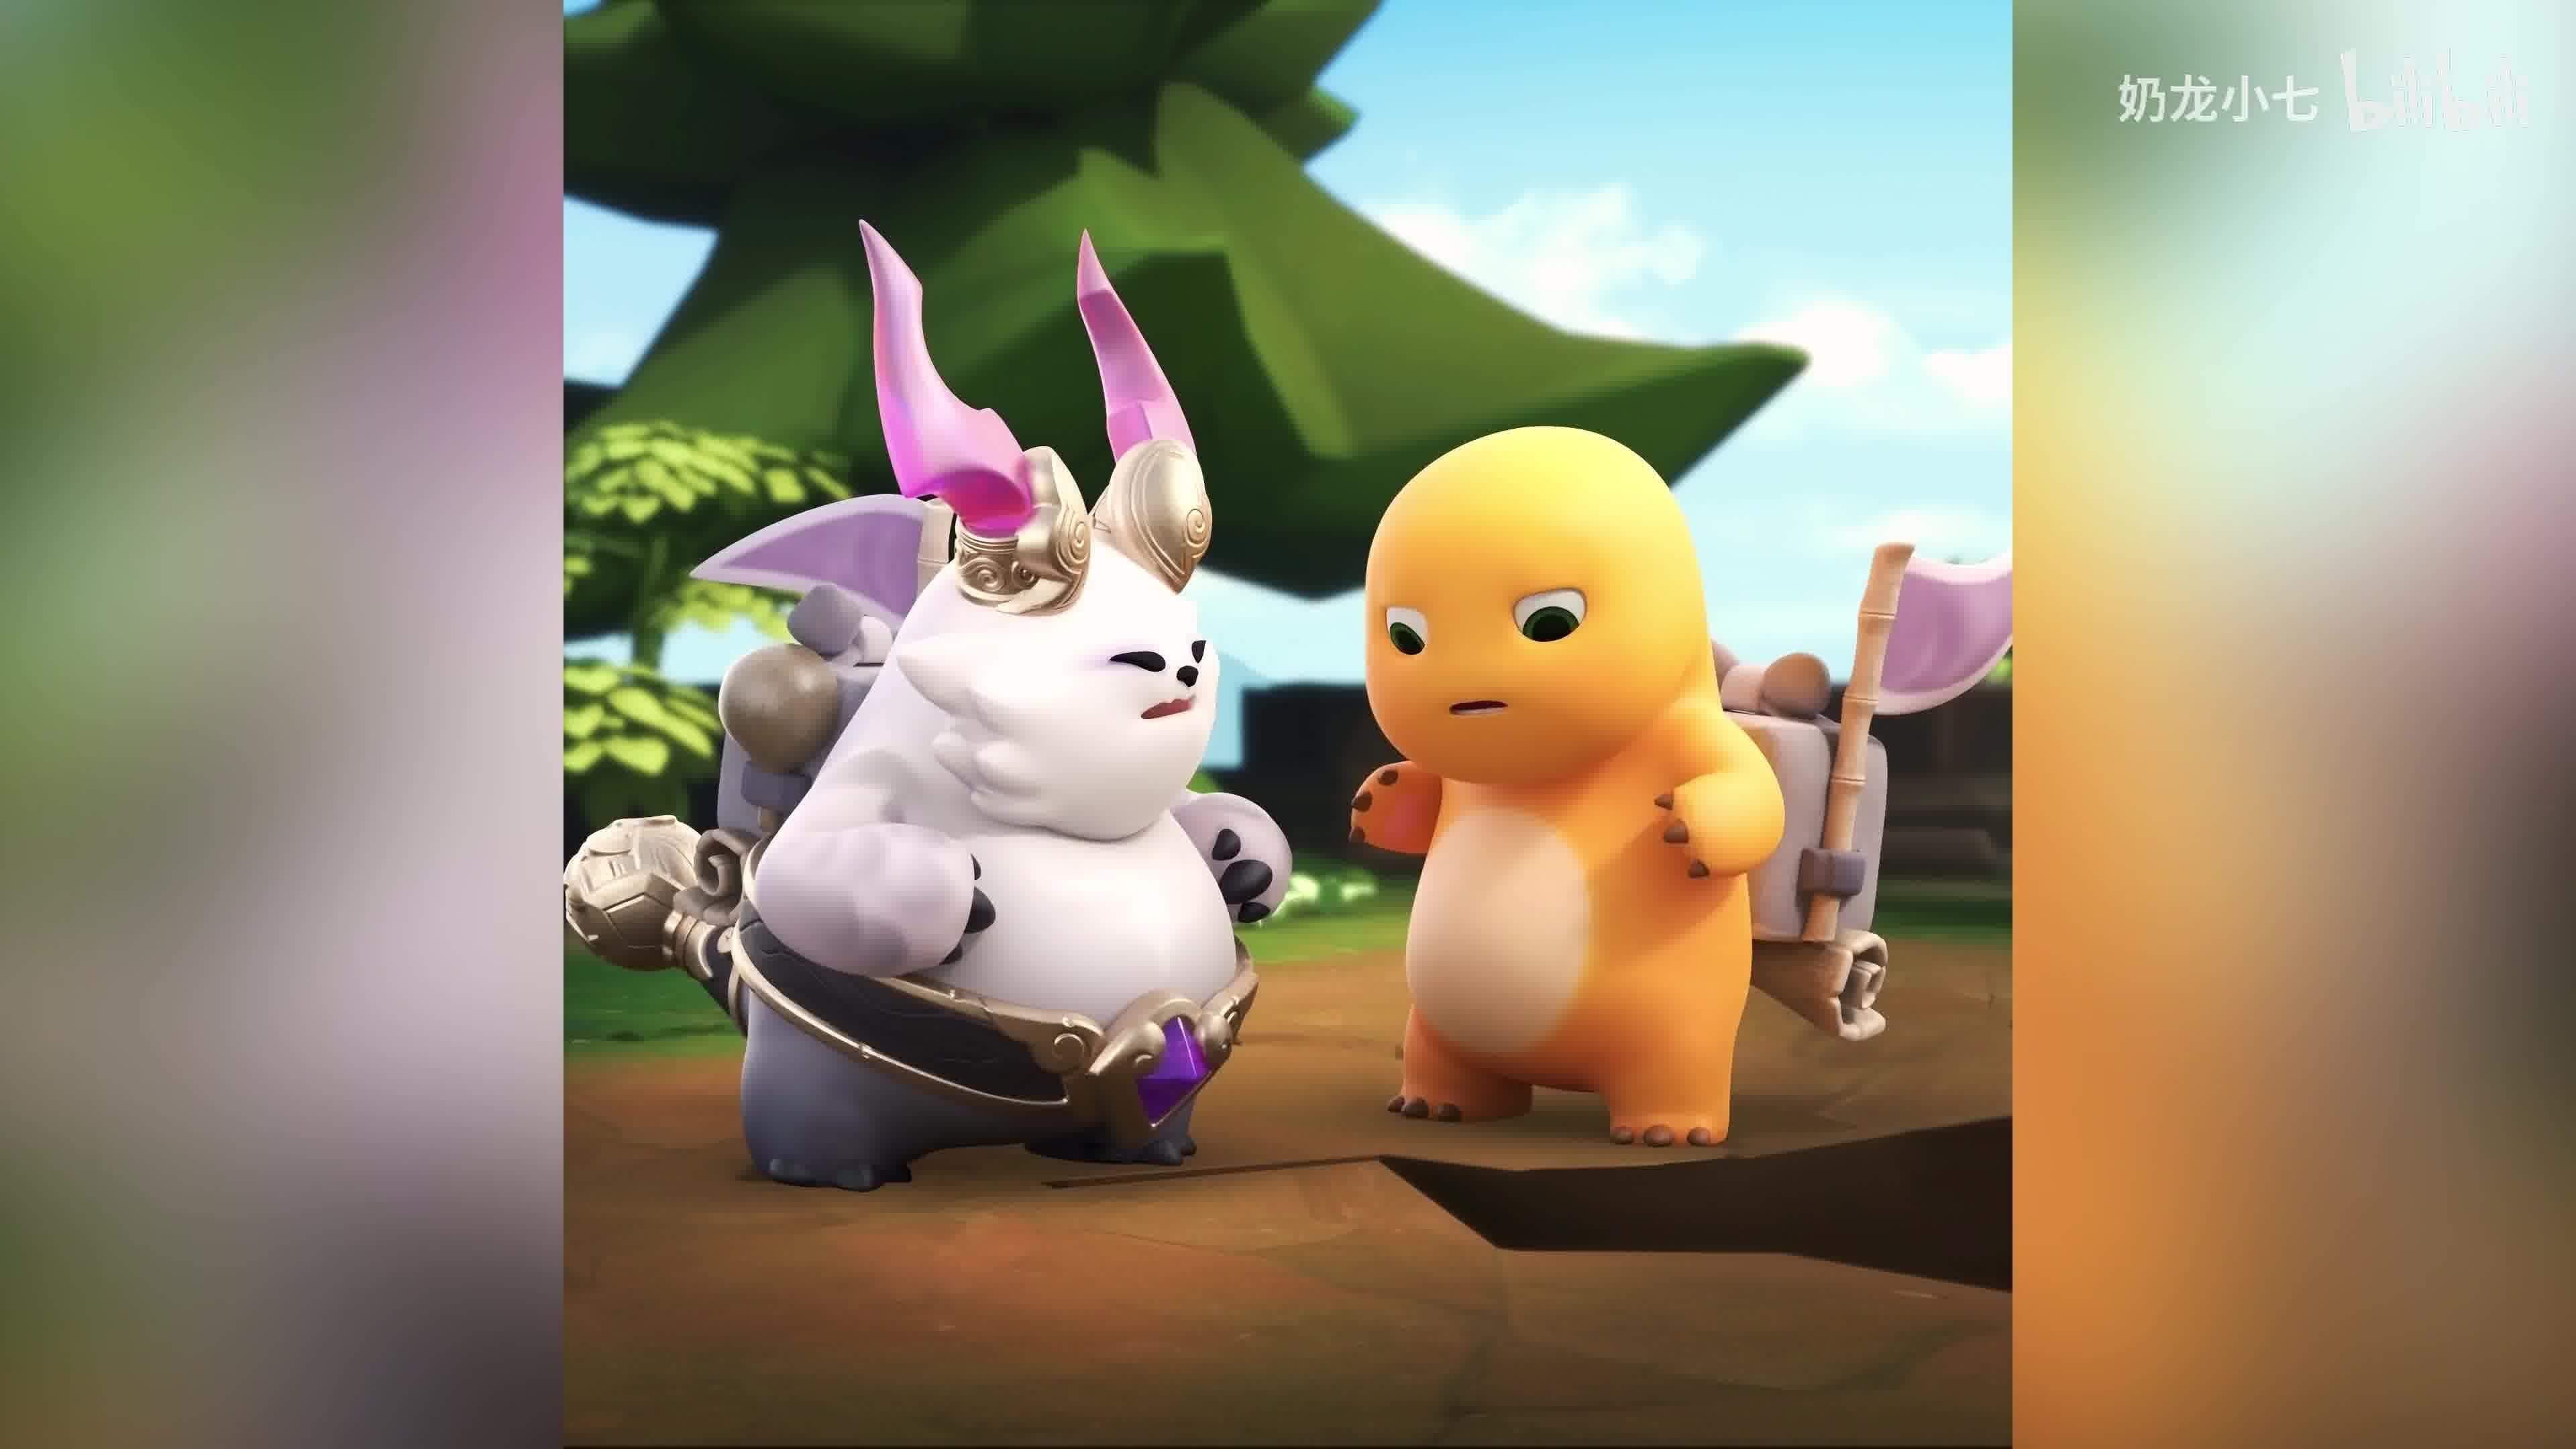
Label: nailong